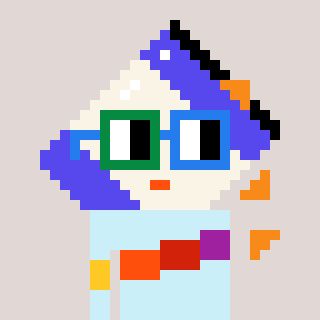
a pixel art character with square green and blue glasses, a chips-shaped head and a cold-colored body on a warm background